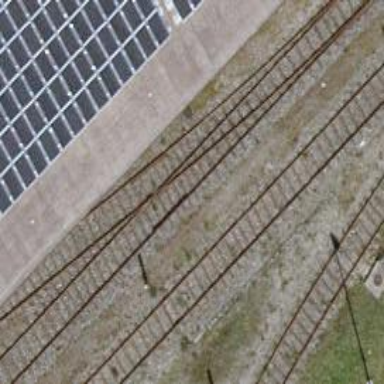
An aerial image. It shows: Single-track railway spur.